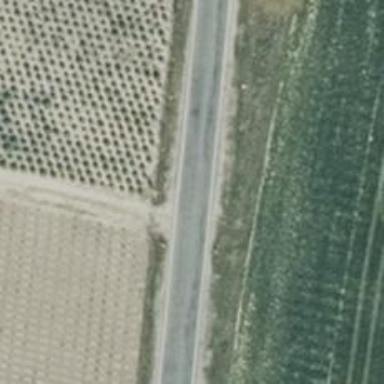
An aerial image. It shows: Asphalt road classified as tertiary.